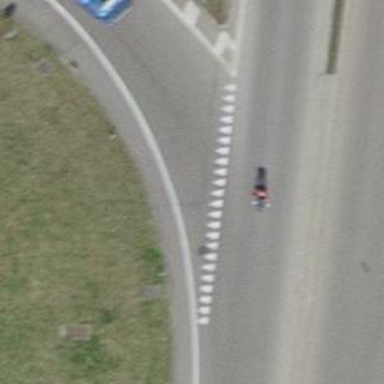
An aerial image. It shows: Road with "give way" sign.